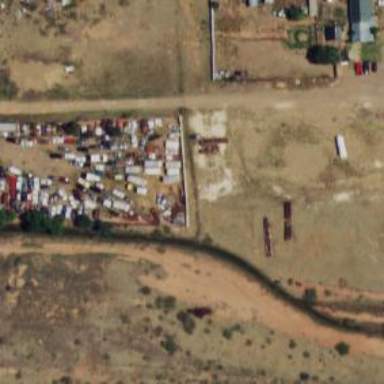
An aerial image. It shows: Industrial area designated as scrap yard.